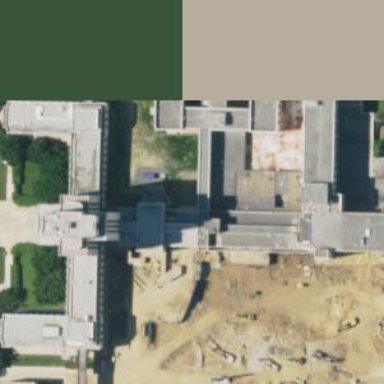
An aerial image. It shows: Hospital building.